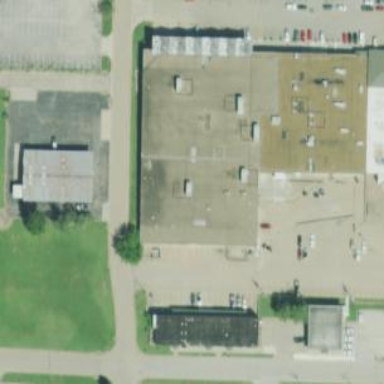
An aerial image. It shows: Commercial building.